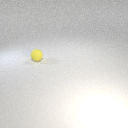
small yellow rubber sphere